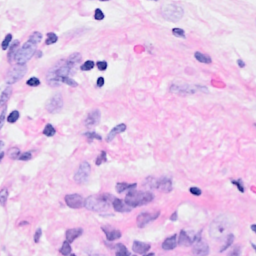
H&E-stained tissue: Breast